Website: bh-photo
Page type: address-validator
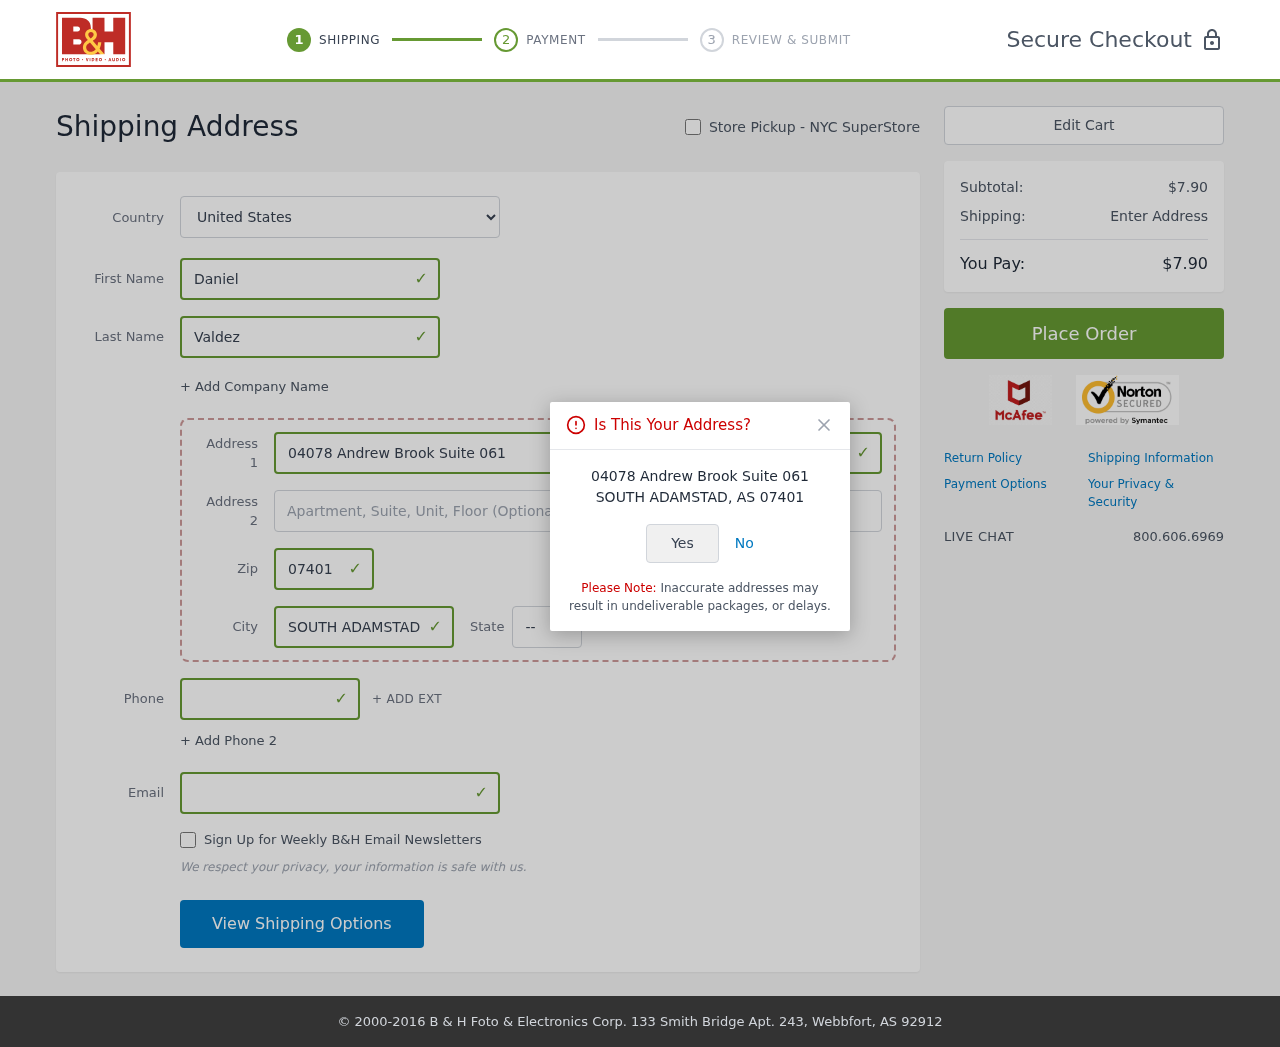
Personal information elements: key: PII_CITY
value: South Adamstad
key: PII_COUNTRY
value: United States
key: PII_EMAIL
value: daniel.valdez@yahoo.com
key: PII_FIRSTNAME
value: Daniel
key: PII_LASTNAME
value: Valdez
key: PII_PHONE
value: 4633223416
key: PII_POSTCODE
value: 07401
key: PII_STATE_ABBR
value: AS
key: PII_STREET
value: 04078 Andrew Brook Suite 061
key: PII_CITY_CONFIRM
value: SOUTH ADAMSTAD
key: PII_STATE
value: AS
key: PII_POSTCODE_FULL
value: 07401
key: PII_POSTCODE_NUMERIC
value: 7401
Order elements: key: ORDER_SUBTOTAL
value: $7.90
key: ORDER_TOTAL
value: $7.90